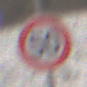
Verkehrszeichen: Geschwindigkeit50
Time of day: Midday
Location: Outdoor (Nature)
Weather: Overcast
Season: Winter
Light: Natural